Question: I am trying to show all tables in mysql I have used the following command.
'''
show tables;'
'''

I don't want to display db name in the column header.How to display with "Text" as column header in mysql
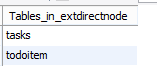
Answer: You can use 'information_schema' for this.
'''
SELECT
table_name from information_schema.tables where
table_schema = 'extdirectnode';
'''